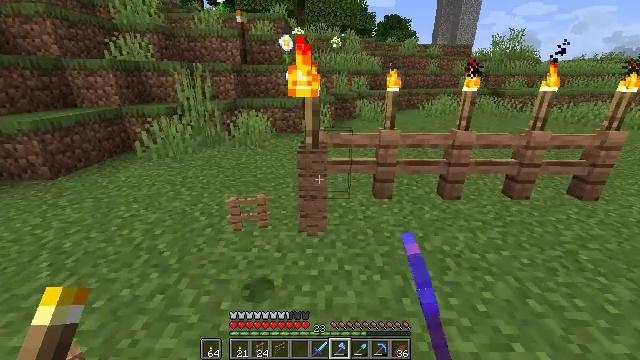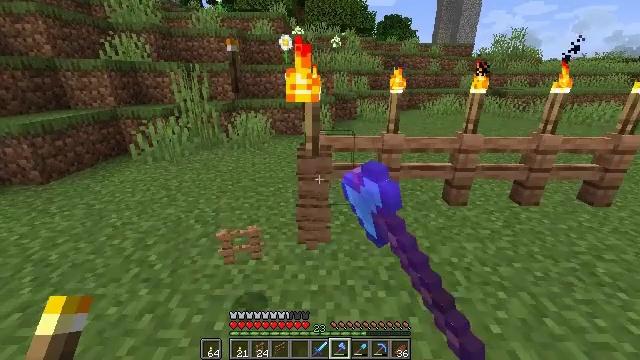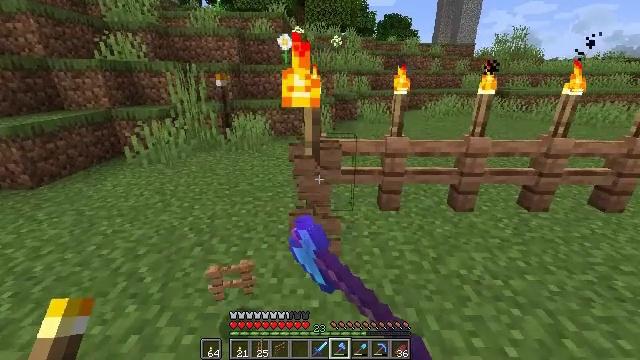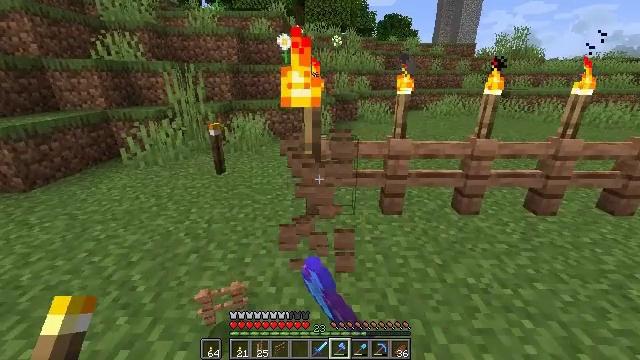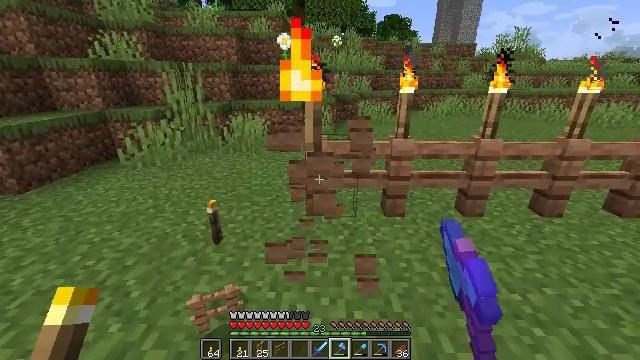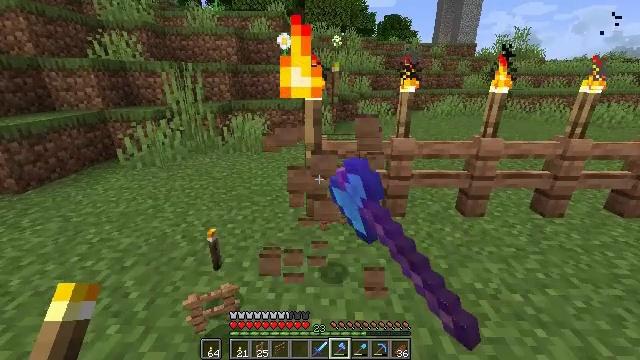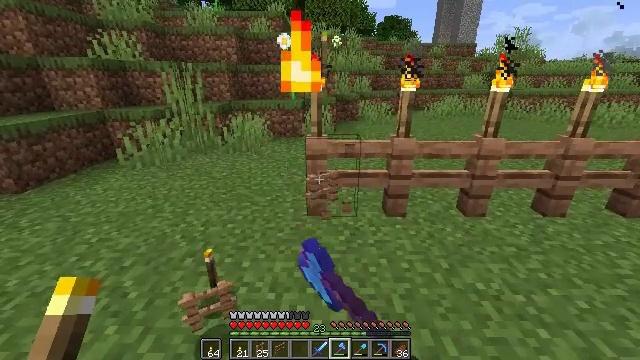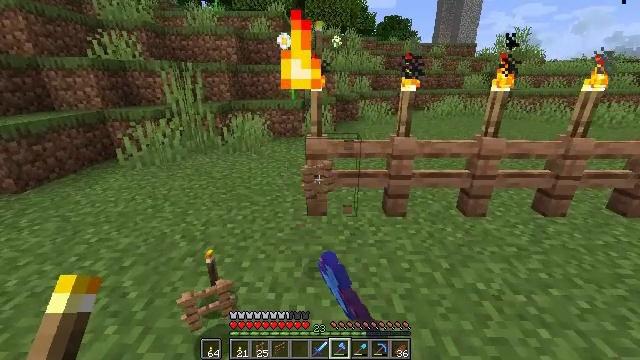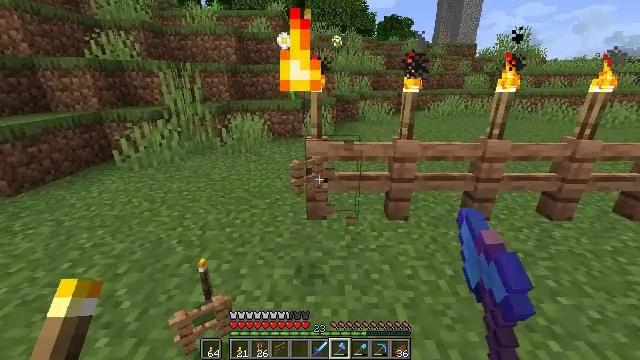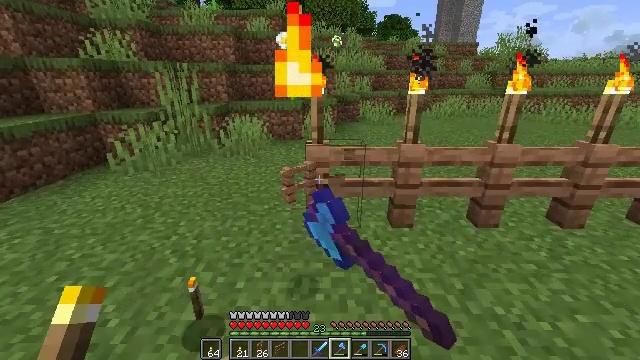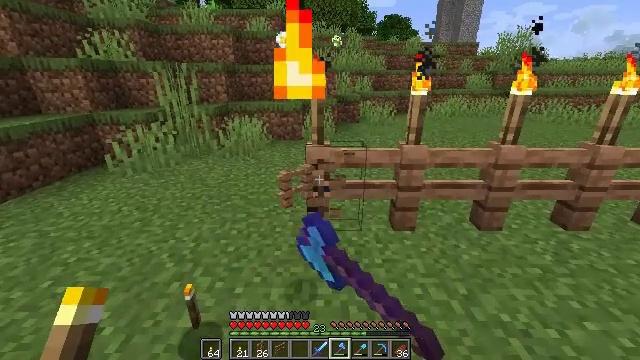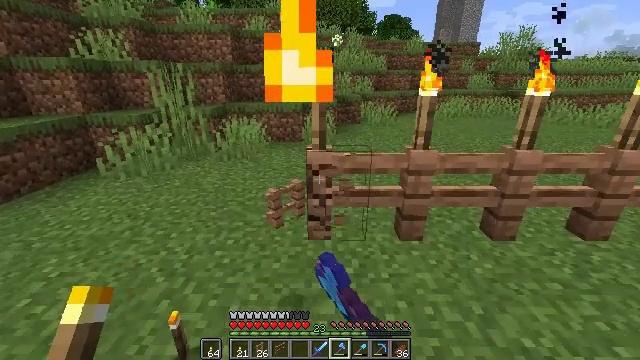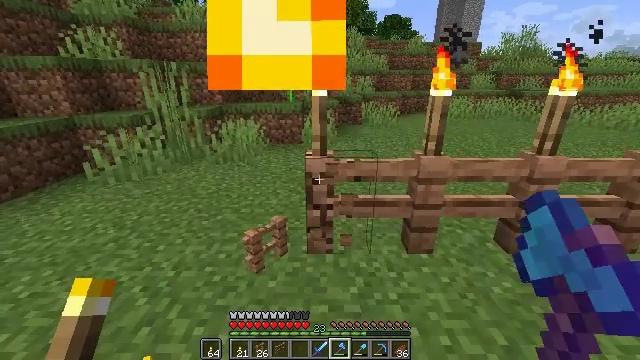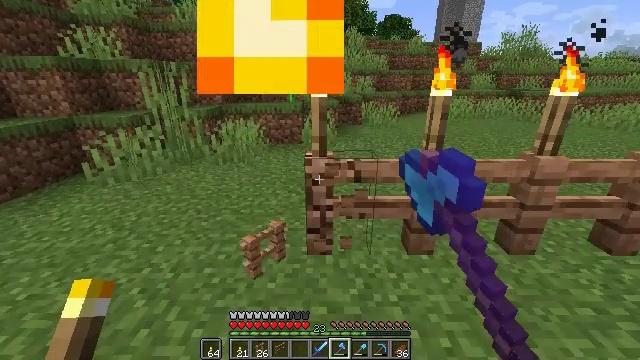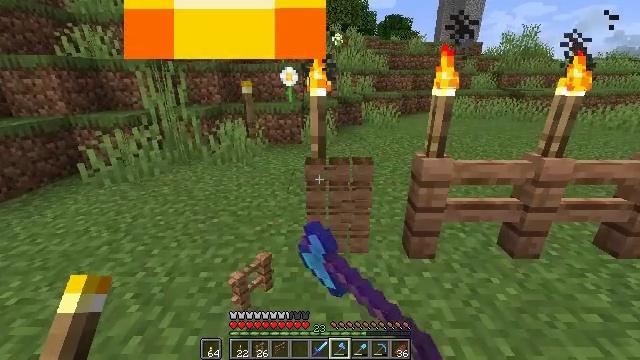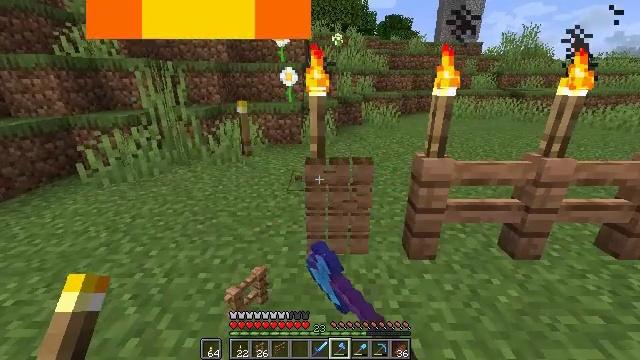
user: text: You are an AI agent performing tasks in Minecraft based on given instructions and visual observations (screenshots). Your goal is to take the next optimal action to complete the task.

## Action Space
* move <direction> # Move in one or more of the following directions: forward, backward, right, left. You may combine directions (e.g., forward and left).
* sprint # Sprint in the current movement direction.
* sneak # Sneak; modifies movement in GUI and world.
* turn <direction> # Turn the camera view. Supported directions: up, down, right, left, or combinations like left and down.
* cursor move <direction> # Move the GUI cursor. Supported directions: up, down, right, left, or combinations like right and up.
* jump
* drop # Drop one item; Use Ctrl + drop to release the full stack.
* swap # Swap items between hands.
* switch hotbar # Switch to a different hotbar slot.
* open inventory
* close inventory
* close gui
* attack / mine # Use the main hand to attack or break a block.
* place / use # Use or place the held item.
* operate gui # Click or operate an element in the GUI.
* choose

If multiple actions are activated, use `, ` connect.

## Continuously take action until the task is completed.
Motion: motion action
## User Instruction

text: Gather the jungle fence pieces.
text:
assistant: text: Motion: move forward, attack / mine
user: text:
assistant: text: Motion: attack / mine
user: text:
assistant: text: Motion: attack / mine
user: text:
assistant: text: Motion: attack / mine
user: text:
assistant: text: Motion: attack / mine
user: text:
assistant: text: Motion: attack / mine
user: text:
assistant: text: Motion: attack / mine
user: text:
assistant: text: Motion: move forward, attack / mine
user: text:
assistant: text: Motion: move forward, attack / mine
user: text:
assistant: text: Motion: move forward, attack / mine
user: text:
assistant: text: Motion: move forward, attack / mine
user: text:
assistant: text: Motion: attack / mine
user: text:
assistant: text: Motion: attack / mine
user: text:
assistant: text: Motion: attack / mine
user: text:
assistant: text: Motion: attack / mine
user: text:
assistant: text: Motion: attack / mine
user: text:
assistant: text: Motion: attack / mine
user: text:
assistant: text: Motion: attack / mine
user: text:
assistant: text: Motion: attack / mine
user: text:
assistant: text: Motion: attack / mine
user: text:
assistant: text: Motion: attack / mine
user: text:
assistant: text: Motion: attack / mine
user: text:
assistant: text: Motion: attack / mine
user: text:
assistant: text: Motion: move forward, attack / mine
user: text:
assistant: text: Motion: move forward, turn right and down
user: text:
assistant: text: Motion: move forward and move left, turn right and down
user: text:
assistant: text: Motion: move forward and move left, turn right and down
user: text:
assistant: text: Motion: move forward and move left, turn right and down
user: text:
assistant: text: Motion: move forward and move left, turn right and down
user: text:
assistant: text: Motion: move forward and move left, turn right